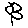
Label: flower